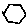
Label: hexagon